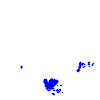
Particle: electron